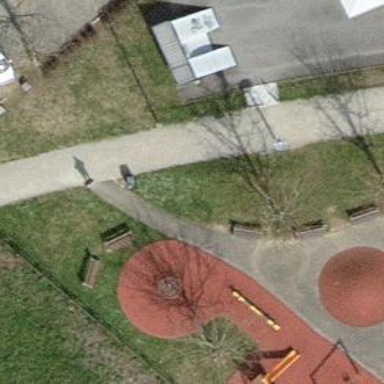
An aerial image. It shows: Bench.